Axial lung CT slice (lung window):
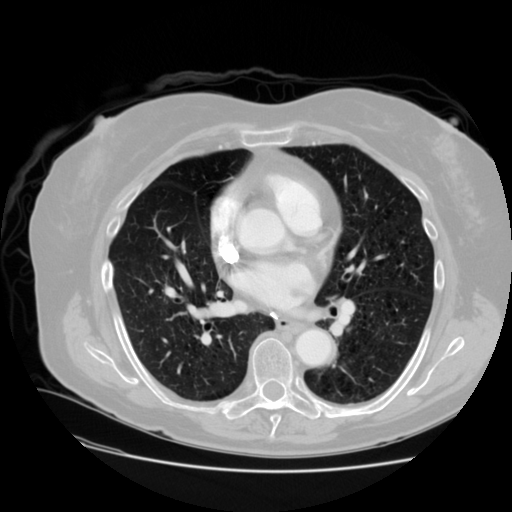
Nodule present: no